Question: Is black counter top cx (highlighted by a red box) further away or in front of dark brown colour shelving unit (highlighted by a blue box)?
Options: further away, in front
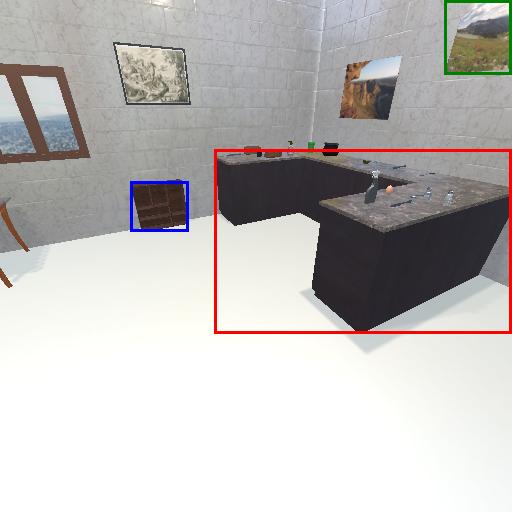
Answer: further away